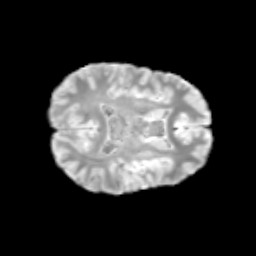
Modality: T2w
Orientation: axial
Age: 12
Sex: male
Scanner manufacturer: siemens
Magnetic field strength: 3 T
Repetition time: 3.8 s
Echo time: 0.07 s